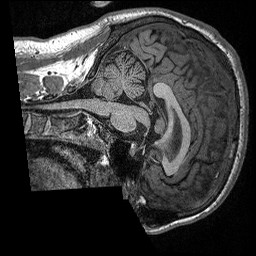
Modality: T1w
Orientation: sagittal
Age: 35
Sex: male
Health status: healthy
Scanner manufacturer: siemens
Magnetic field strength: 3 T
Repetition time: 2.3 s
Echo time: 0.00298 s